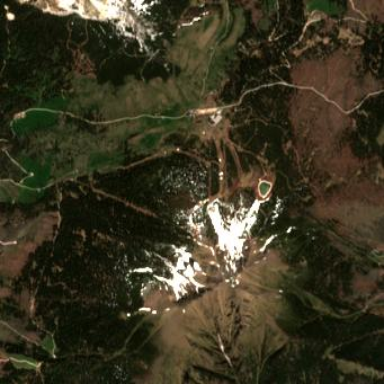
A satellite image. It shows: Area designated for winter sports.